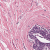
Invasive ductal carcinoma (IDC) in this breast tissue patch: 0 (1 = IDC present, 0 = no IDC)